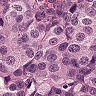
Metastatic tissue present: yes